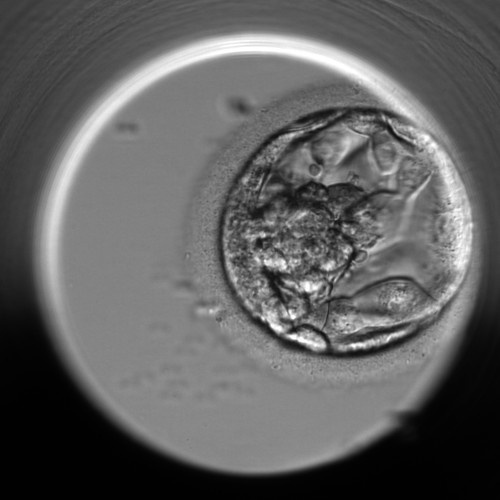
Embryo quality: poor